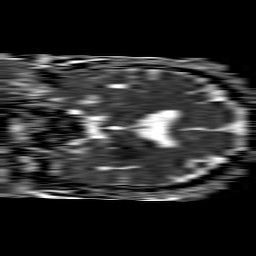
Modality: ADC
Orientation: coronal
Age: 43
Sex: male
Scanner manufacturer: philips
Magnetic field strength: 1.5 T
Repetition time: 4.6 s
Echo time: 0.08941 s